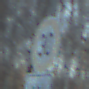
Verkehrszeichen: Geschwindigkeit30
Zusatzzeichen unten: HinweiseAufGefahrenDurchVerbaleAngabe8
Umgebung: Outdoor, Nature
Tageszeit: SunriseSunset
Wetter: Clear
Licht: Natural
Jahreszeit: Winter
Kontrast: LowContrast